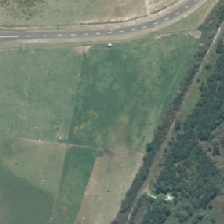
Land cover: urban_parkland